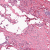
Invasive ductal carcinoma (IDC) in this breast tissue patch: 0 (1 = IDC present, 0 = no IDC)